Field crop: tomato
Growth stage: 1
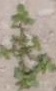
Species: portulaca